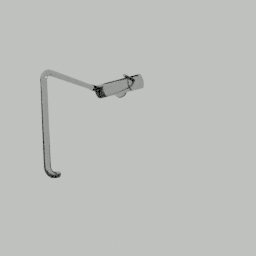
Label: appliances